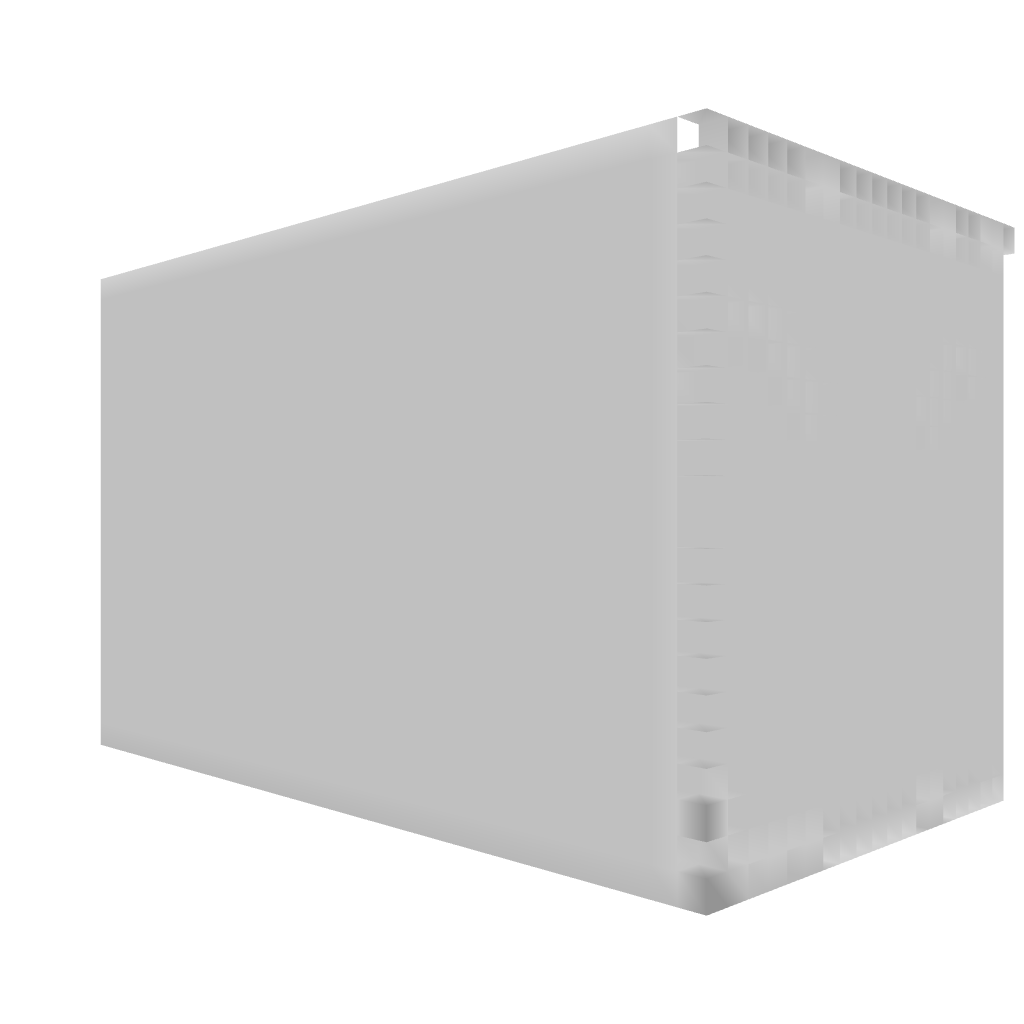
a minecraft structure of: Iron Parkour